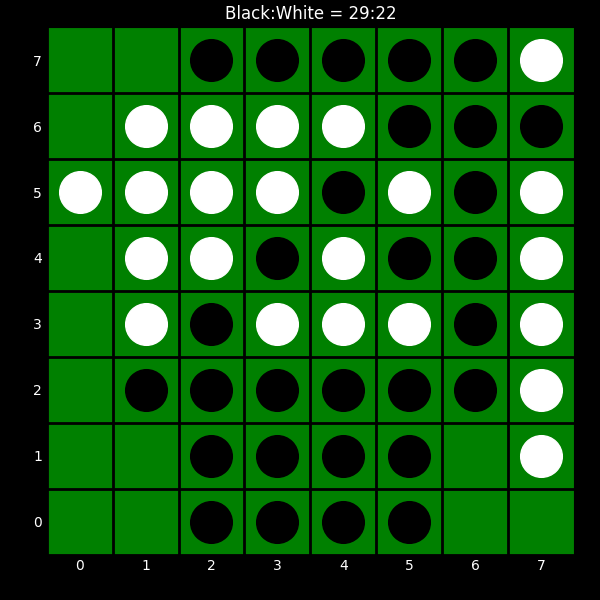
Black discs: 29
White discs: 22